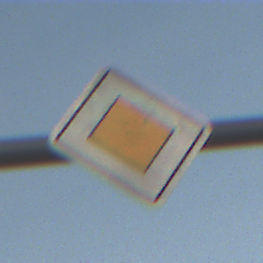
Verkehrszeichen: Vorfahrtsstrasse
Umgebung: Outdoor, Nature
Tageszeit: SunriseSunset
Wetter: PartlyCloudy
Licht: Natural
Jahreszeit: NotSpecified
Kontrast: MediumContrast